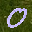
Label: 0